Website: lowes
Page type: customer-info-address
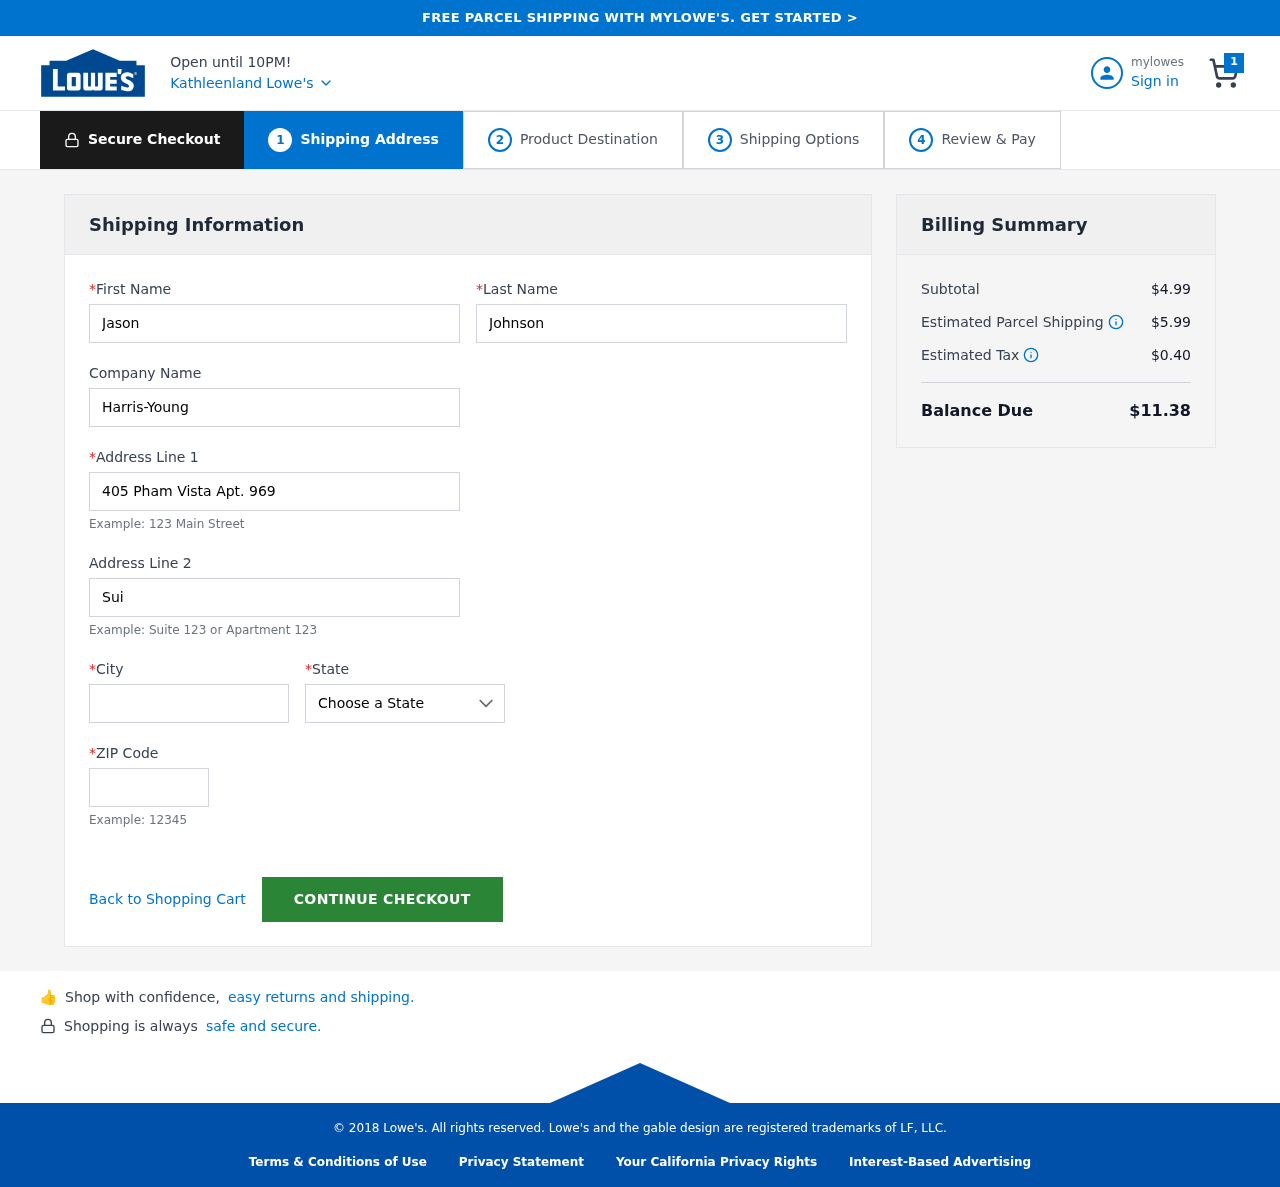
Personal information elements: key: PII_CITY
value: Kathleenland
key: PII_COMPANY
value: Harris-Young
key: PII_FIRSTNAME
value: Jason
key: PII_LASTNAME
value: Johnson
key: PII_POSTCODE
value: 06169
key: PII_STATE
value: Arkansas
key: PII_STREET
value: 405 Pham Vista Apt. 969
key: PII_STREET2
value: Suite 966
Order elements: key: ORDER_NUM_ITEMS
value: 1
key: ORDER_SUBTOTAL
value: $4.99
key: ORDER_SHIPPING_COST
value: $5.99
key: ORDER_TAX
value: $0.40
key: ORDER_TOTAL
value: $11.38